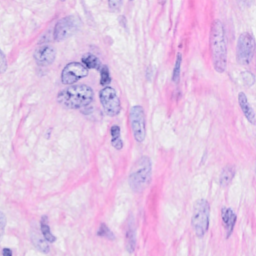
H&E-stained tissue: Breast